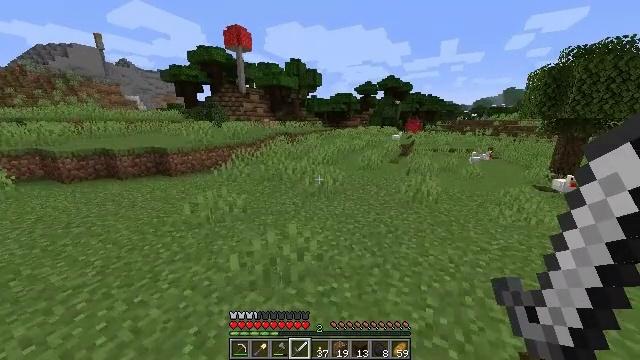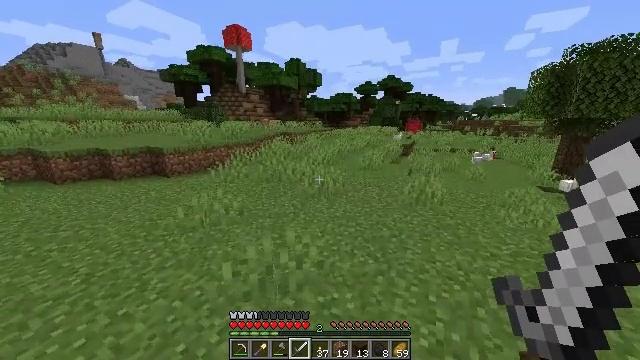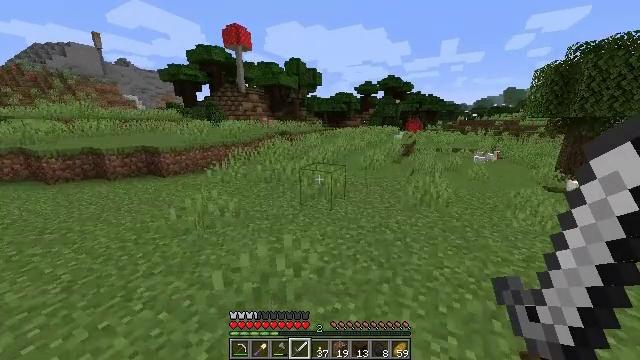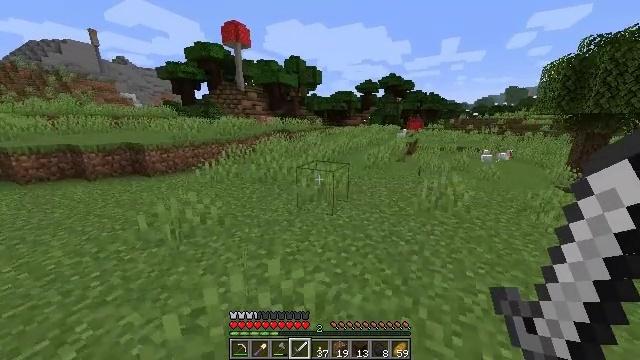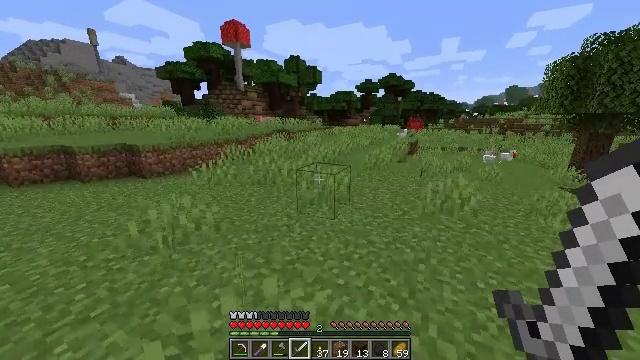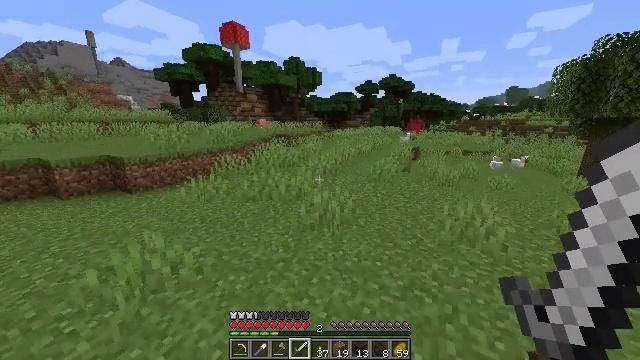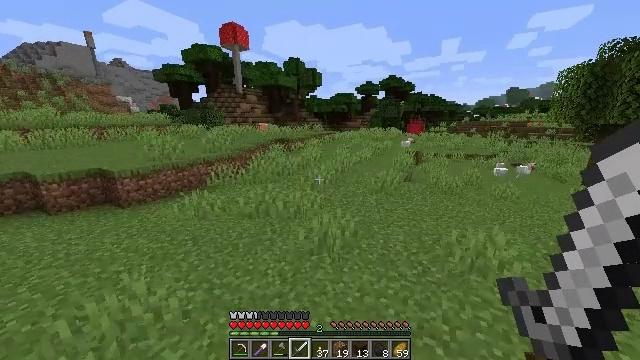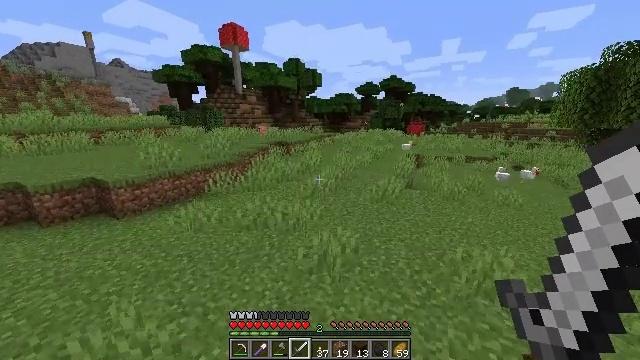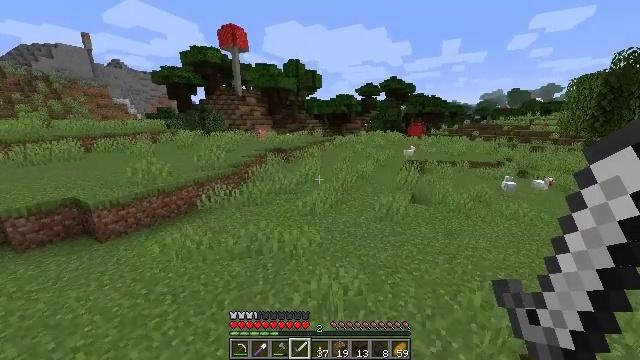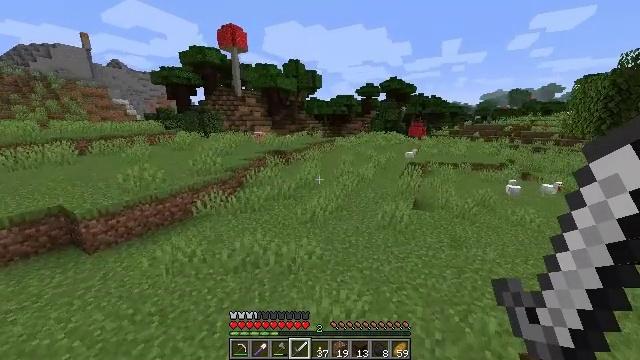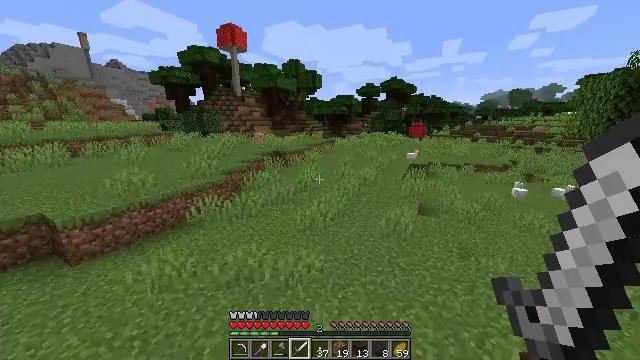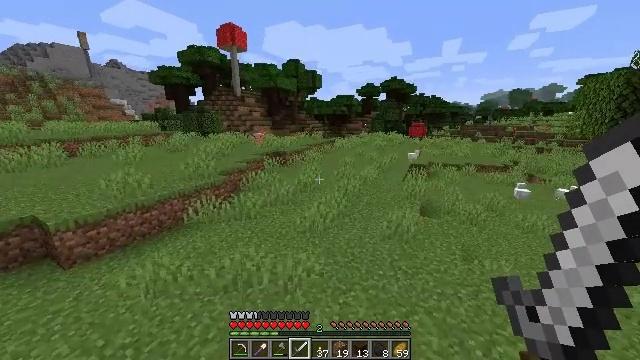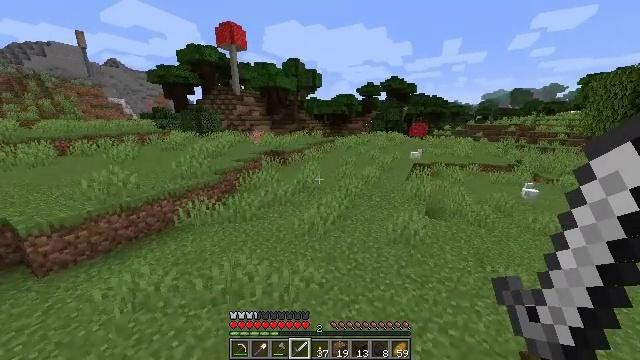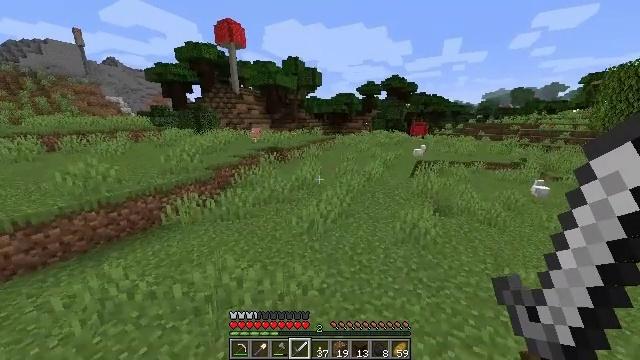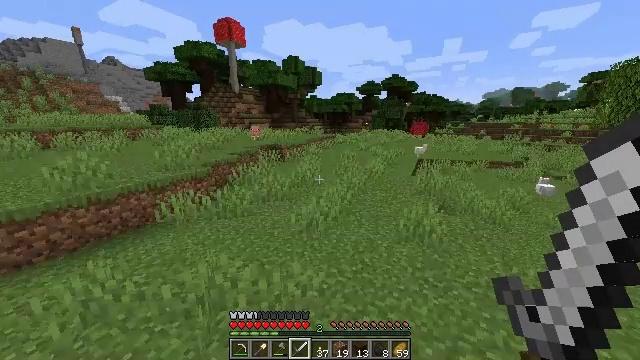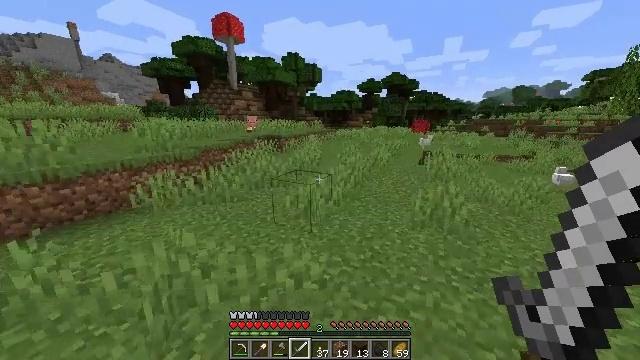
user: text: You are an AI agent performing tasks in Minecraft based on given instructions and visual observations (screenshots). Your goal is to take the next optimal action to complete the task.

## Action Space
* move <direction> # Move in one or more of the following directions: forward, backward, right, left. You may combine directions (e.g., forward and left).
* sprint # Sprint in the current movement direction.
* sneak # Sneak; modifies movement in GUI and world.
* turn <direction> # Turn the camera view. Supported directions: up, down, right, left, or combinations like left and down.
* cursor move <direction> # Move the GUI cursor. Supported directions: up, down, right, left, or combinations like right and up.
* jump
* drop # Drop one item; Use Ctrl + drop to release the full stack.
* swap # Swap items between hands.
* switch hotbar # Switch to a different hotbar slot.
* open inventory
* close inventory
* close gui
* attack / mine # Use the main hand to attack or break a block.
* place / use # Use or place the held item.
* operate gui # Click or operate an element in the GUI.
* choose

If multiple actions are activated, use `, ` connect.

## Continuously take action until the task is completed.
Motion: motion action
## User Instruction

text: Break the hay block to collect it.
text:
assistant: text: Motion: move forward, sprint, jump
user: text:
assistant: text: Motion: move forward, sprint, jump
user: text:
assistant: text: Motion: move forward, sprint, jump
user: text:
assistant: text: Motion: move forward, sprint, jump
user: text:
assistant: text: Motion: move forward, sprint, jump
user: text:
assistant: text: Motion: move forward, sprint, jump
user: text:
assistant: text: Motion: move forward, sprint, jump
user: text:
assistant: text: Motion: move forward, sprint, jump
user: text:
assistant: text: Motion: move forward, sprint, jump
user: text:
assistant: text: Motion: move forward, sprint, jump
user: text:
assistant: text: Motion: move forward, sprint, jump
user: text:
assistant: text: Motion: move forward, sprint, jump
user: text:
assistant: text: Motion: move forward, sprint, jump
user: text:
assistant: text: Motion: move forward, sprint, jump
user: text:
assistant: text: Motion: move forward, sprint, jump
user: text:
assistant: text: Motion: move forward, sprint, jump
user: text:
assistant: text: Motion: move forward, sprint, jump
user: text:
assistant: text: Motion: move forward, sprint, jump
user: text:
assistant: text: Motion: move forward, sprint, jump
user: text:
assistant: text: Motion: move forward, sprint, jump
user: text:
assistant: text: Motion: move forward, sprint, jump
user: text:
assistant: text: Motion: move forward, sprint, jump
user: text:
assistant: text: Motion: move forward, sprint, jump
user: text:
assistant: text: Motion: move forward, sprint, jump
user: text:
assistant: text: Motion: move forward, sprint, jump
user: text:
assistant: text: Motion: move forward, sprint, jump
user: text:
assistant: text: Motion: move forward, sprint, jump
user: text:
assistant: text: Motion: move forward, sprint, jump
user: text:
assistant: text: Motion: move forward, sprint, jump
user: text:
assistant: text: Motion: move forward, sprint, jump